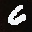
Label: 6